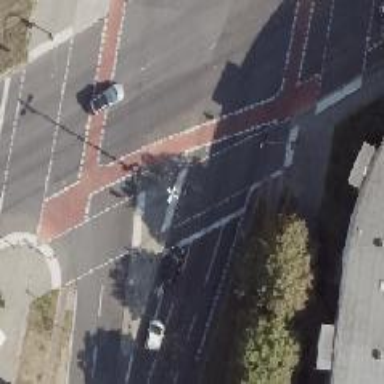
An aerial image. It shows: Crossing with traffic signals.